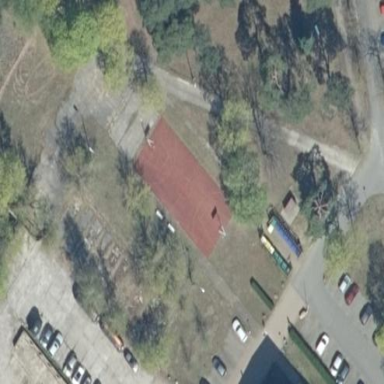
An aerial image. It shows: Basketball court located in leisure land pitch.